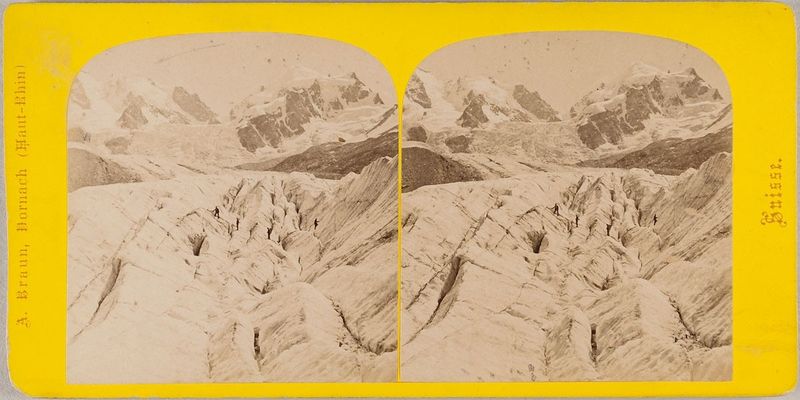
Künstler: Adolphe Braun
Standort: Hamburg
Institution: Museum für Kunst und Gewerbe Hamburg
Schlagwörter: gelb, bild, berge, gebirge, gletscher, fotografie, photographie, karton, albumin, stereofotografie, reisefotografie, stereophotographie, schwarzweißpositivverfahren, silbersalzverfahren, schwarzweißfotografie, reisephotographie, albuminpapier, stereoskopische, stereoskopisches, roseggletscher, vadret, roseg